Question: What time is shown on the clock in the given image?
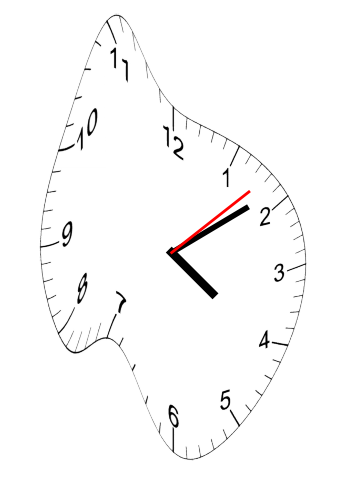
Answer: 04:09:08